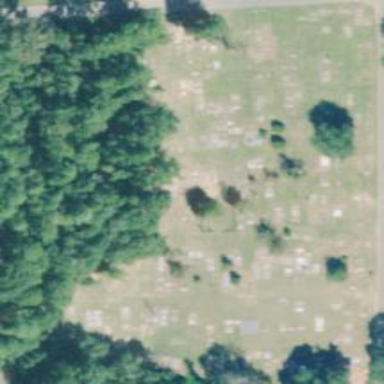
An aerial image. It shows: Cemetery.